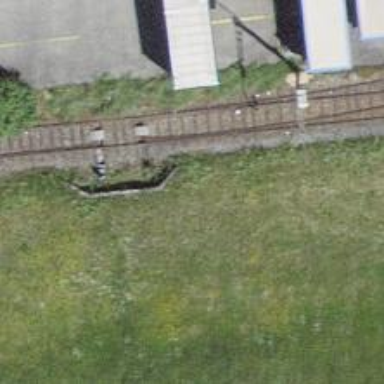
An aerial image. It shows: Railway switch.